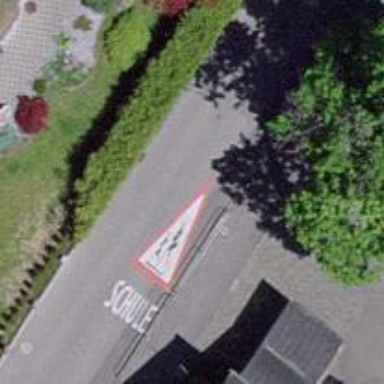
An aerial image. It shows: Bollard barrier.